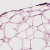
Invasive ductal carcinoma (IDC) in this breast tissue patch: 0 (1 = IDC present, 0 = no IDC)